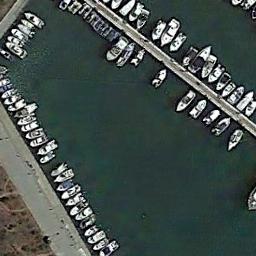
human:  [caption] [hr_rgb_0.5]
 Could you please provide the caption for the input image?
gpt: There were many cars parked on the harbor shore .

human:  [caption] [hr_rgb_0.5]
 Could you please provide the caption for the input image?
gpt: The harbor has lots of neatly docked boats and the color of the waters is green .

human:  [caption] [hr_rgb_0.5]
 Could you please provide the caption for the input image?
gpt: There are many ships moored in the harbor next to the road, Leaving some empty spaces .

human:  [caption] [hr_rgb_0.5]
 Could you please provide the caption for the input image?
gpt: There are many ships in the harbor .

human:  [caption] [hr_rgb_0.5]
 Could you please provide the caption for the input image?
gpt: There are many ships at the harbor .